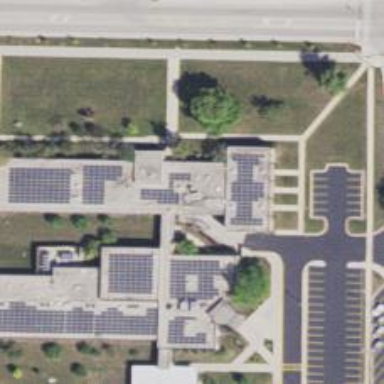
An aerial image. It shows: School.